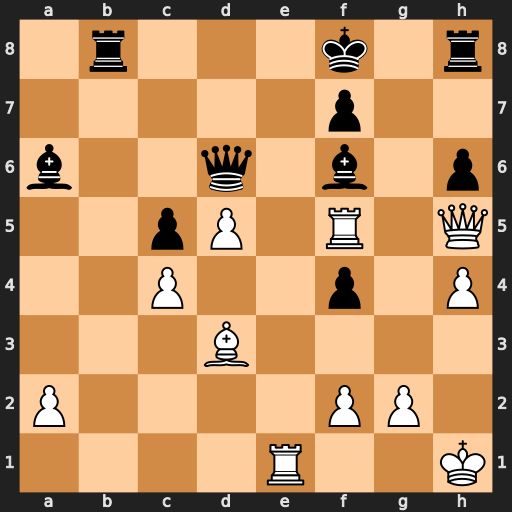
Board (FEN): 1r3k1r/5p2/b2q1b1p/2pP1R1Q/2P2p1P/3B4/P4PP1/4R2K
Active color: w
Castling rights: -
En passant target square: -
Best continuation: Re6 fxe6 Rxf6+